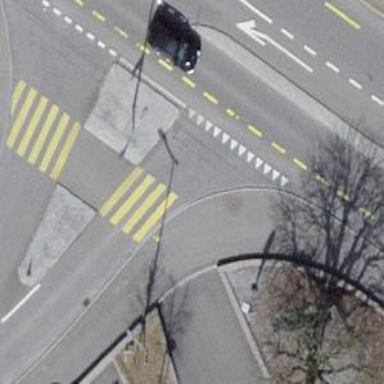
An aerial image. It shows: Uncontrolled crossing with zebra marking and island in the middle.